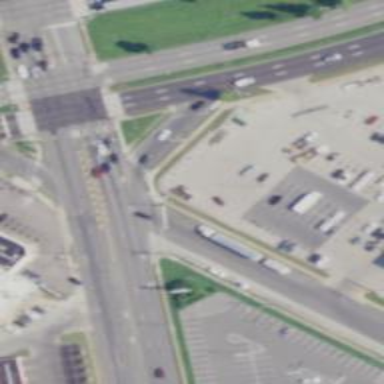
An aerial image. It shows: Marked uncontrolled road crossing.